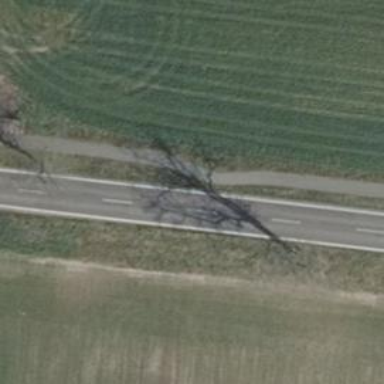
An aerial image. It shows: Asphalt path.